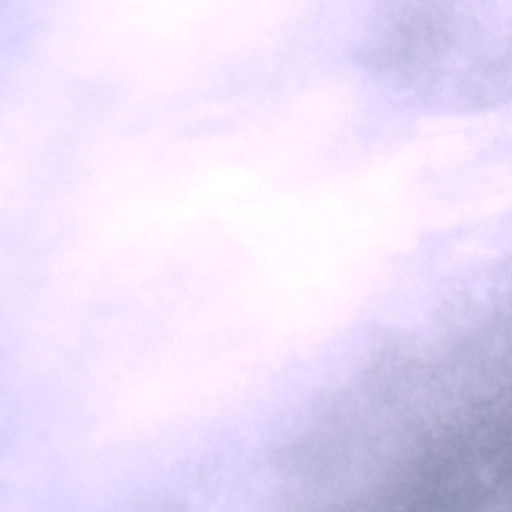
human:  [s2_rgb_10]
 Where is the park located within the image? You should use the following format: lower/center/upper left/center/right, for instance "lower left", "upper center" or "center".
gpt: The park is located in the upper left of the image.
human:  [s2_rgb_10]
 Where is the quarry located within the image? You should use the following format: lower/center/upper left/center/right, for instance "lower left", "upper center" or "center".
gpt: The quarry is located in the upper left of the image.
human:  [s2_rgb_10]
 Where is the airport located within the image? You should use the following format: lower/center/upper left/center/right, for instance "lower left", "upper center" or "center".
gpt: There is no airport in the image.